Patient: sex M, age 61
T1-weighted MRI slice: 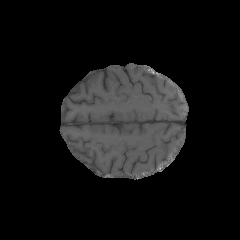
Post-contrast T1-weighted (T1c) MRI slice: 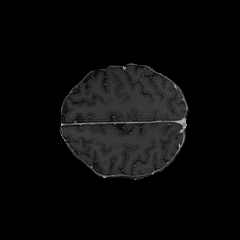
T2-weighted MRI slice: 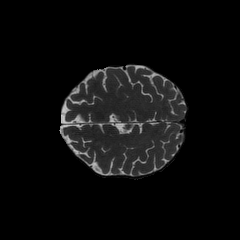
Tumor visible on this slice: no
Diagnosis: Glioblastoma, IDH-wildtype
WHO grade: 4